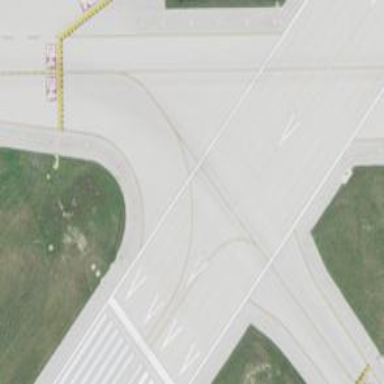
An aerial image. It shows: Image of taxiway at airport.